Question: Following is my 'AngularJS' table code, which is filling the 'tr's like -
'''
<tbody class="no-bd-y">
<tr ng-repeat="emp in empData">
<td>{{emp.first_name}}</td>
<td>{{emp.last_name}}</td>
<td><img src="{{siteurl}}:3030/public/{{emp.prof_image}}" width="120" height="120" ng-if="emp.prof_image" class="img-responsive"></td>
</tr>
</tbody>
'''
Now the problem is when I firebug the page, URLs are formed for every image -
> <URL>
Console -

As you can see now, every image is forming '2 GET' and as previous one is not correct the page load time increase. Let me know how could I fix this problem ?
Following is my controller code -
'''
angular.module("app").controller("MyController", function($scope, $location, SessionService, $http) {
$scope.user = SessionService.currentUser;
$scope.siteurl = $location.absUrl().split(":8000/")[0];
// Get user listing
$http.get("/api/getempl").then(function(response){
if (response.status == 200) {
console.log(response.data.data);
$scope.empData = response.data.data;
}
else {
console.log('400');
}
});
});
'''
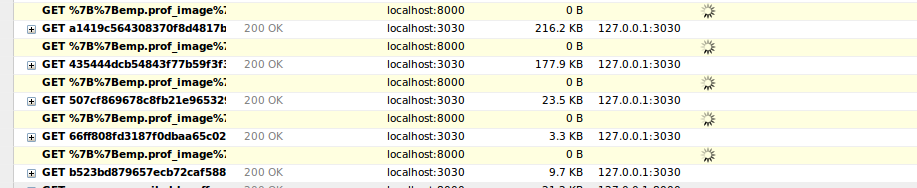
Answer: You are using 'src' directly, and since angular doesn't run before the dom is ready it is trying to fetch the src. Use <URL> instead which doesn't set the src attribute until angular can process it.
'''
<img ng-src="{{siteurl}}:3030/public/{{emp.prof_image}}"...
'''